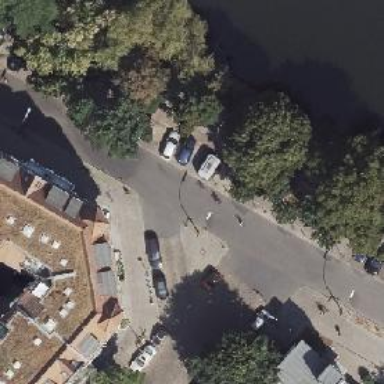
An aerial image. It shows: Residential road with parking lane on the right-hand side.